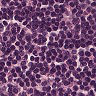
Metastatic tissue present: no